Field crop: maize
Growth stage: 2
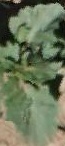
Species: datura